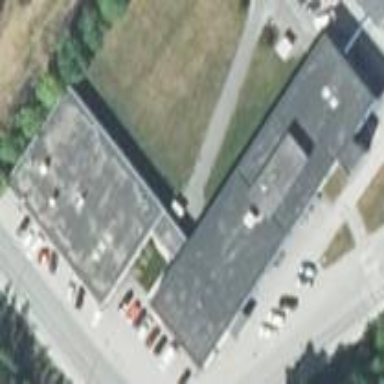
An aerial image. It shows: Office building.